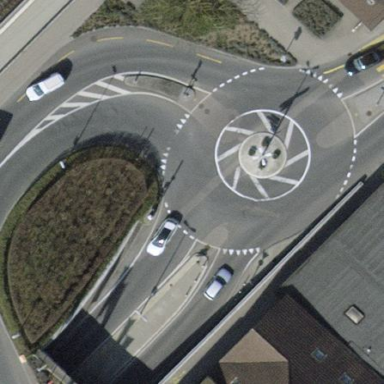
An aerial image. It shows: Primary highway with asphalt surface leading to roundabout. There are separate sidewalks along the road.